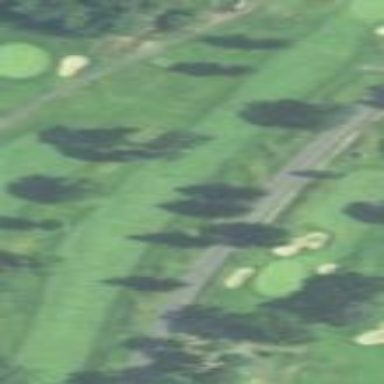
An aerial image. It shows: Golf fairway in the image.